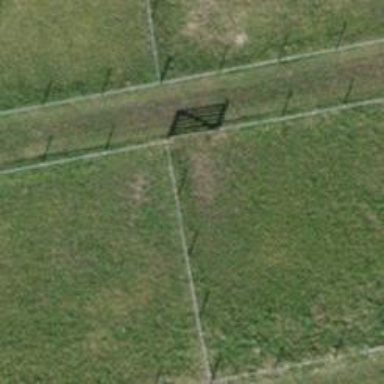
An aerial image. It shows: Gate.